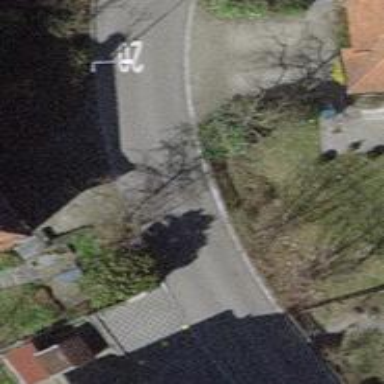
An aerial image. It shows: Asphalt road in living street.